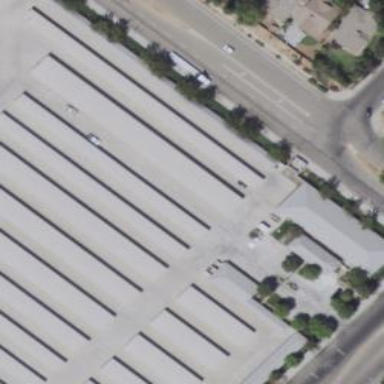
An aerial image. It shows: Storage rental shop.